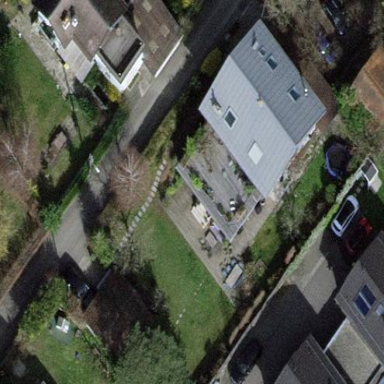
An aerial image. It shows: Garden surrounded by fence.